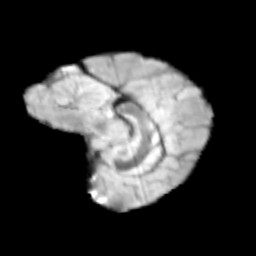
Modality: T2w
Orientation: sagittal
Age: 10
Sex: female
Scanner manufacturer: siemens
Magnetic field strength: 3 T
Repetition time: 3.8 s
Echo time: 0.07 s